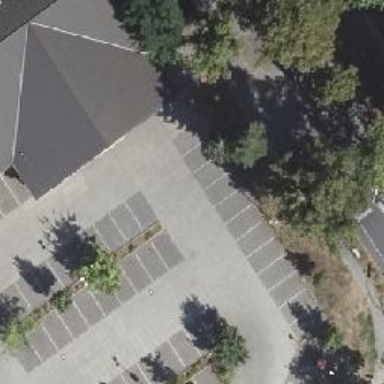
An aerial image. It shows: Service road with separate parking spaces on both sides. The road is asphalt.